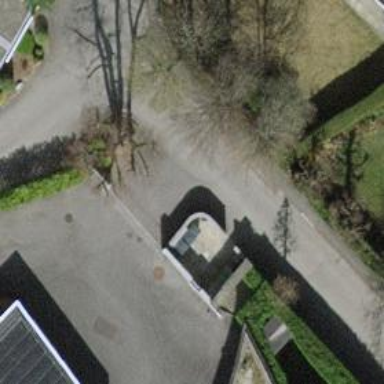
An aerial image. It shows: Gate.